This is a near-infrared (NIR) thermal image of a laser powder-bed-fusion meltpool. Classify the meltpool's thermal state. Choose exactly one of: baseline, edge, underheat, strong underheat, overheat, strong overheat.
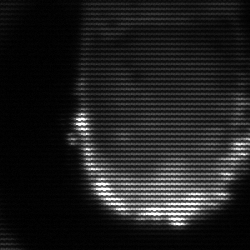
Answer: baseline